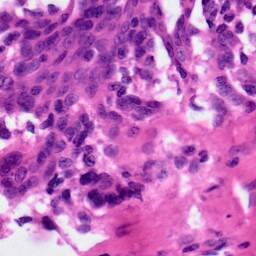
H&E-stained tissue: Ovarian